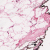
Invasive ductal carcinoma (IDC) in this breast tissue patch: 0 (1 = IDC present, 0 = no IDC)